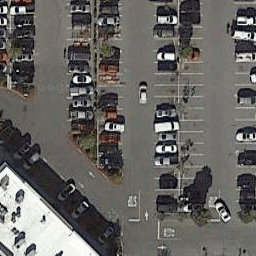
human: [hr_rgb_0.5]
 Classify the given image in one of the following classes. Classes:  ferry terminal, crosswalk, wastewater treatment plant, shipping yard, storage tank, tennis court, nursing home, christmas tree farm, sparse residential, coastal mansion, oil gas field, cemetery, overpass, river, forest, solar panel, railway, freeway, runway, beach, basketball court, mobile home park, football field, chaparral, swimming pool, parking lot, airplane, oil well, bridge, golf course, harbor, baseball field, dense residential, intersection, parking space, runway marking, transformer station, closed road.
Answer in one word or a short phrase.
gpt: parking lot